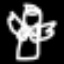
Label: angel